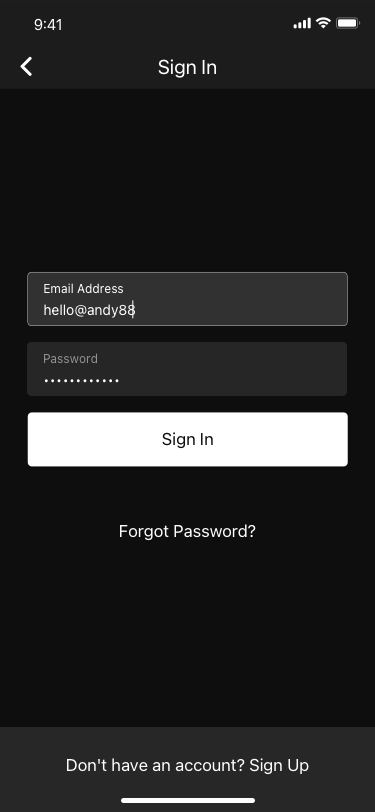
Text in this UI design:
Forgot Password?